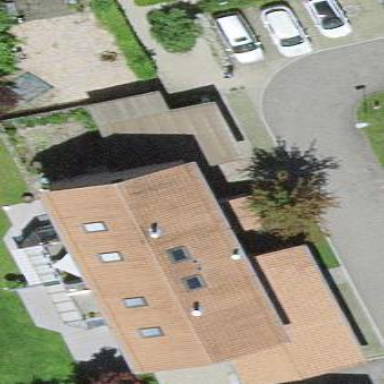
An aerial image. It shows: Residential building.